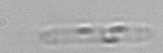
Label: Cerataulina_pelagica